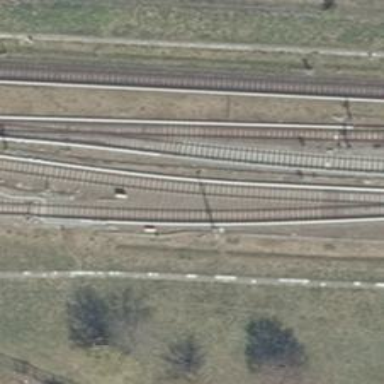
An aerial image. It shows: Railway switch with the turnout side on the right.